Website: walmart
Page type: customer-info-address
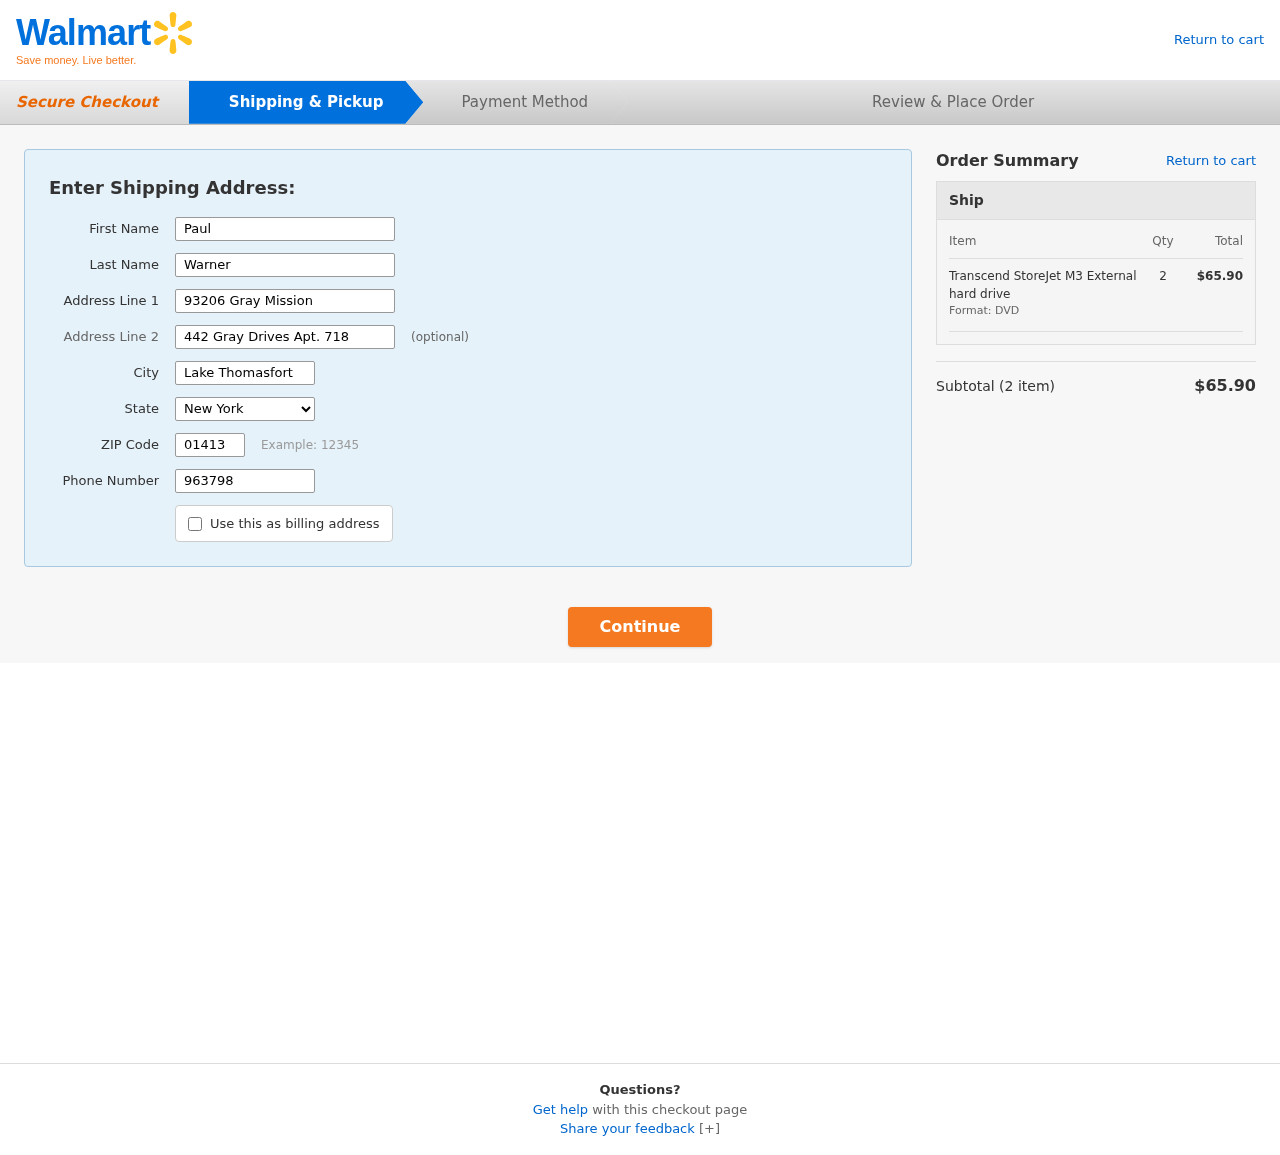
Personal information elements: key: PII_CITY
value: Lake Thomasfort
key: PII_FIRSTNAME
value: Paul
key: PII_LASTNAME
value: Warner
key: PII_PHONE
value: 9637983148
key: PII_POSTCODE
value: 01413
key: PII_STATE
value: New York
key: PII_STREET
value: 93206 Gray Mission
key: PII_STREET2
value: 442 Gray Drives Apt. 718
Product elements: key: PRODUCT1_NAME
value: Transcend StoreJet M3 External hard drive
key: PRODUCT1_QUANTITY
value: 2
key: PRODUCT1_LINE_TOTAL
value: $65.90
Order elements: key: ORDER_NUM_ITEMS
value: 2
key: ORDER_SUBTOTAL
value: $65.90